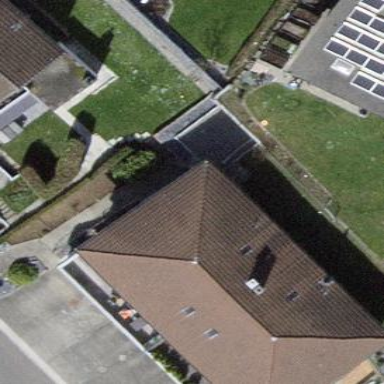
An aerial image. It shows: Semidetached house.